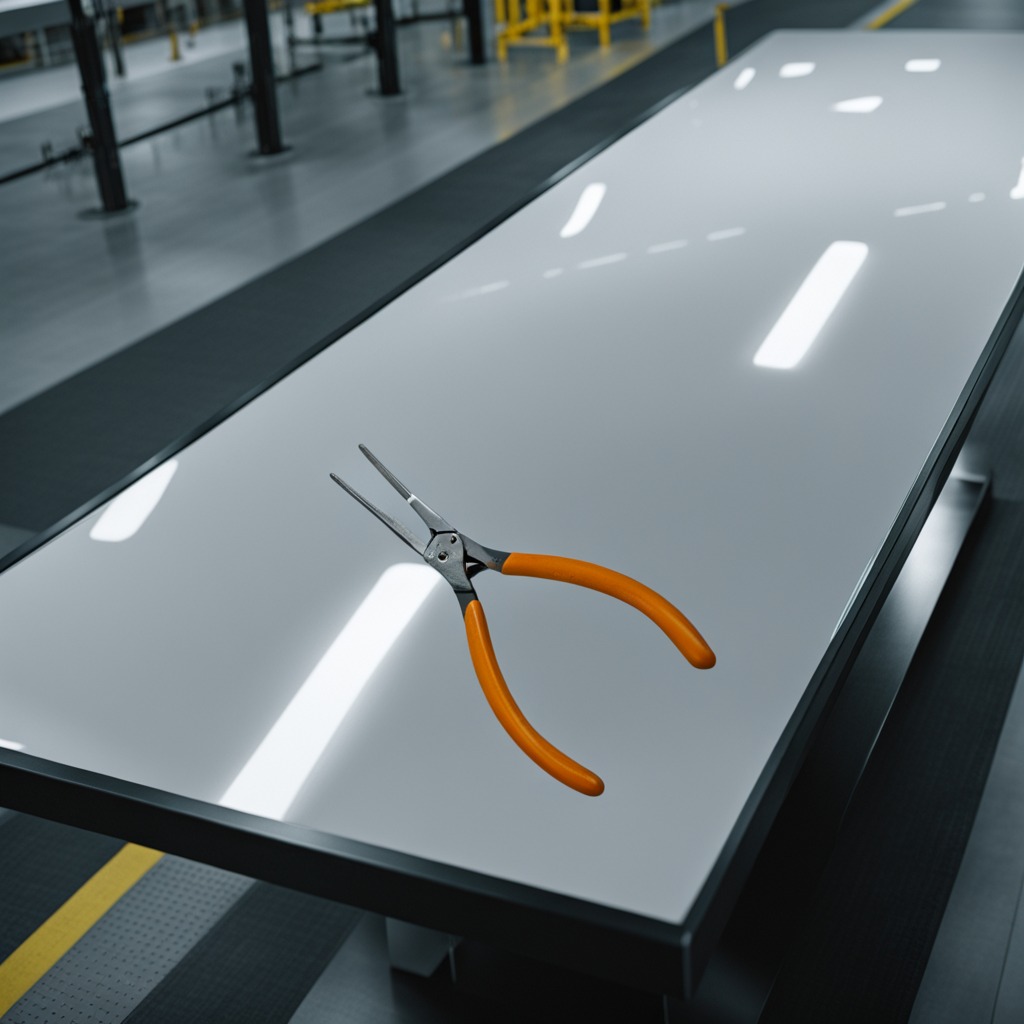
A plier lies on the table in a ship maintenance bay.